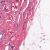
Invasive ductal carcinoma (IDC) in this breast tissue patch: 0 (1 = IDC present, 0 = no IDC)